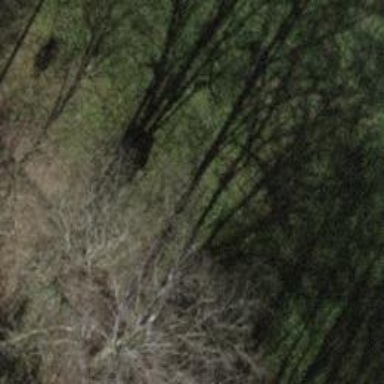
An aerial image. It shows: Hunting stand.